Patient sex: M
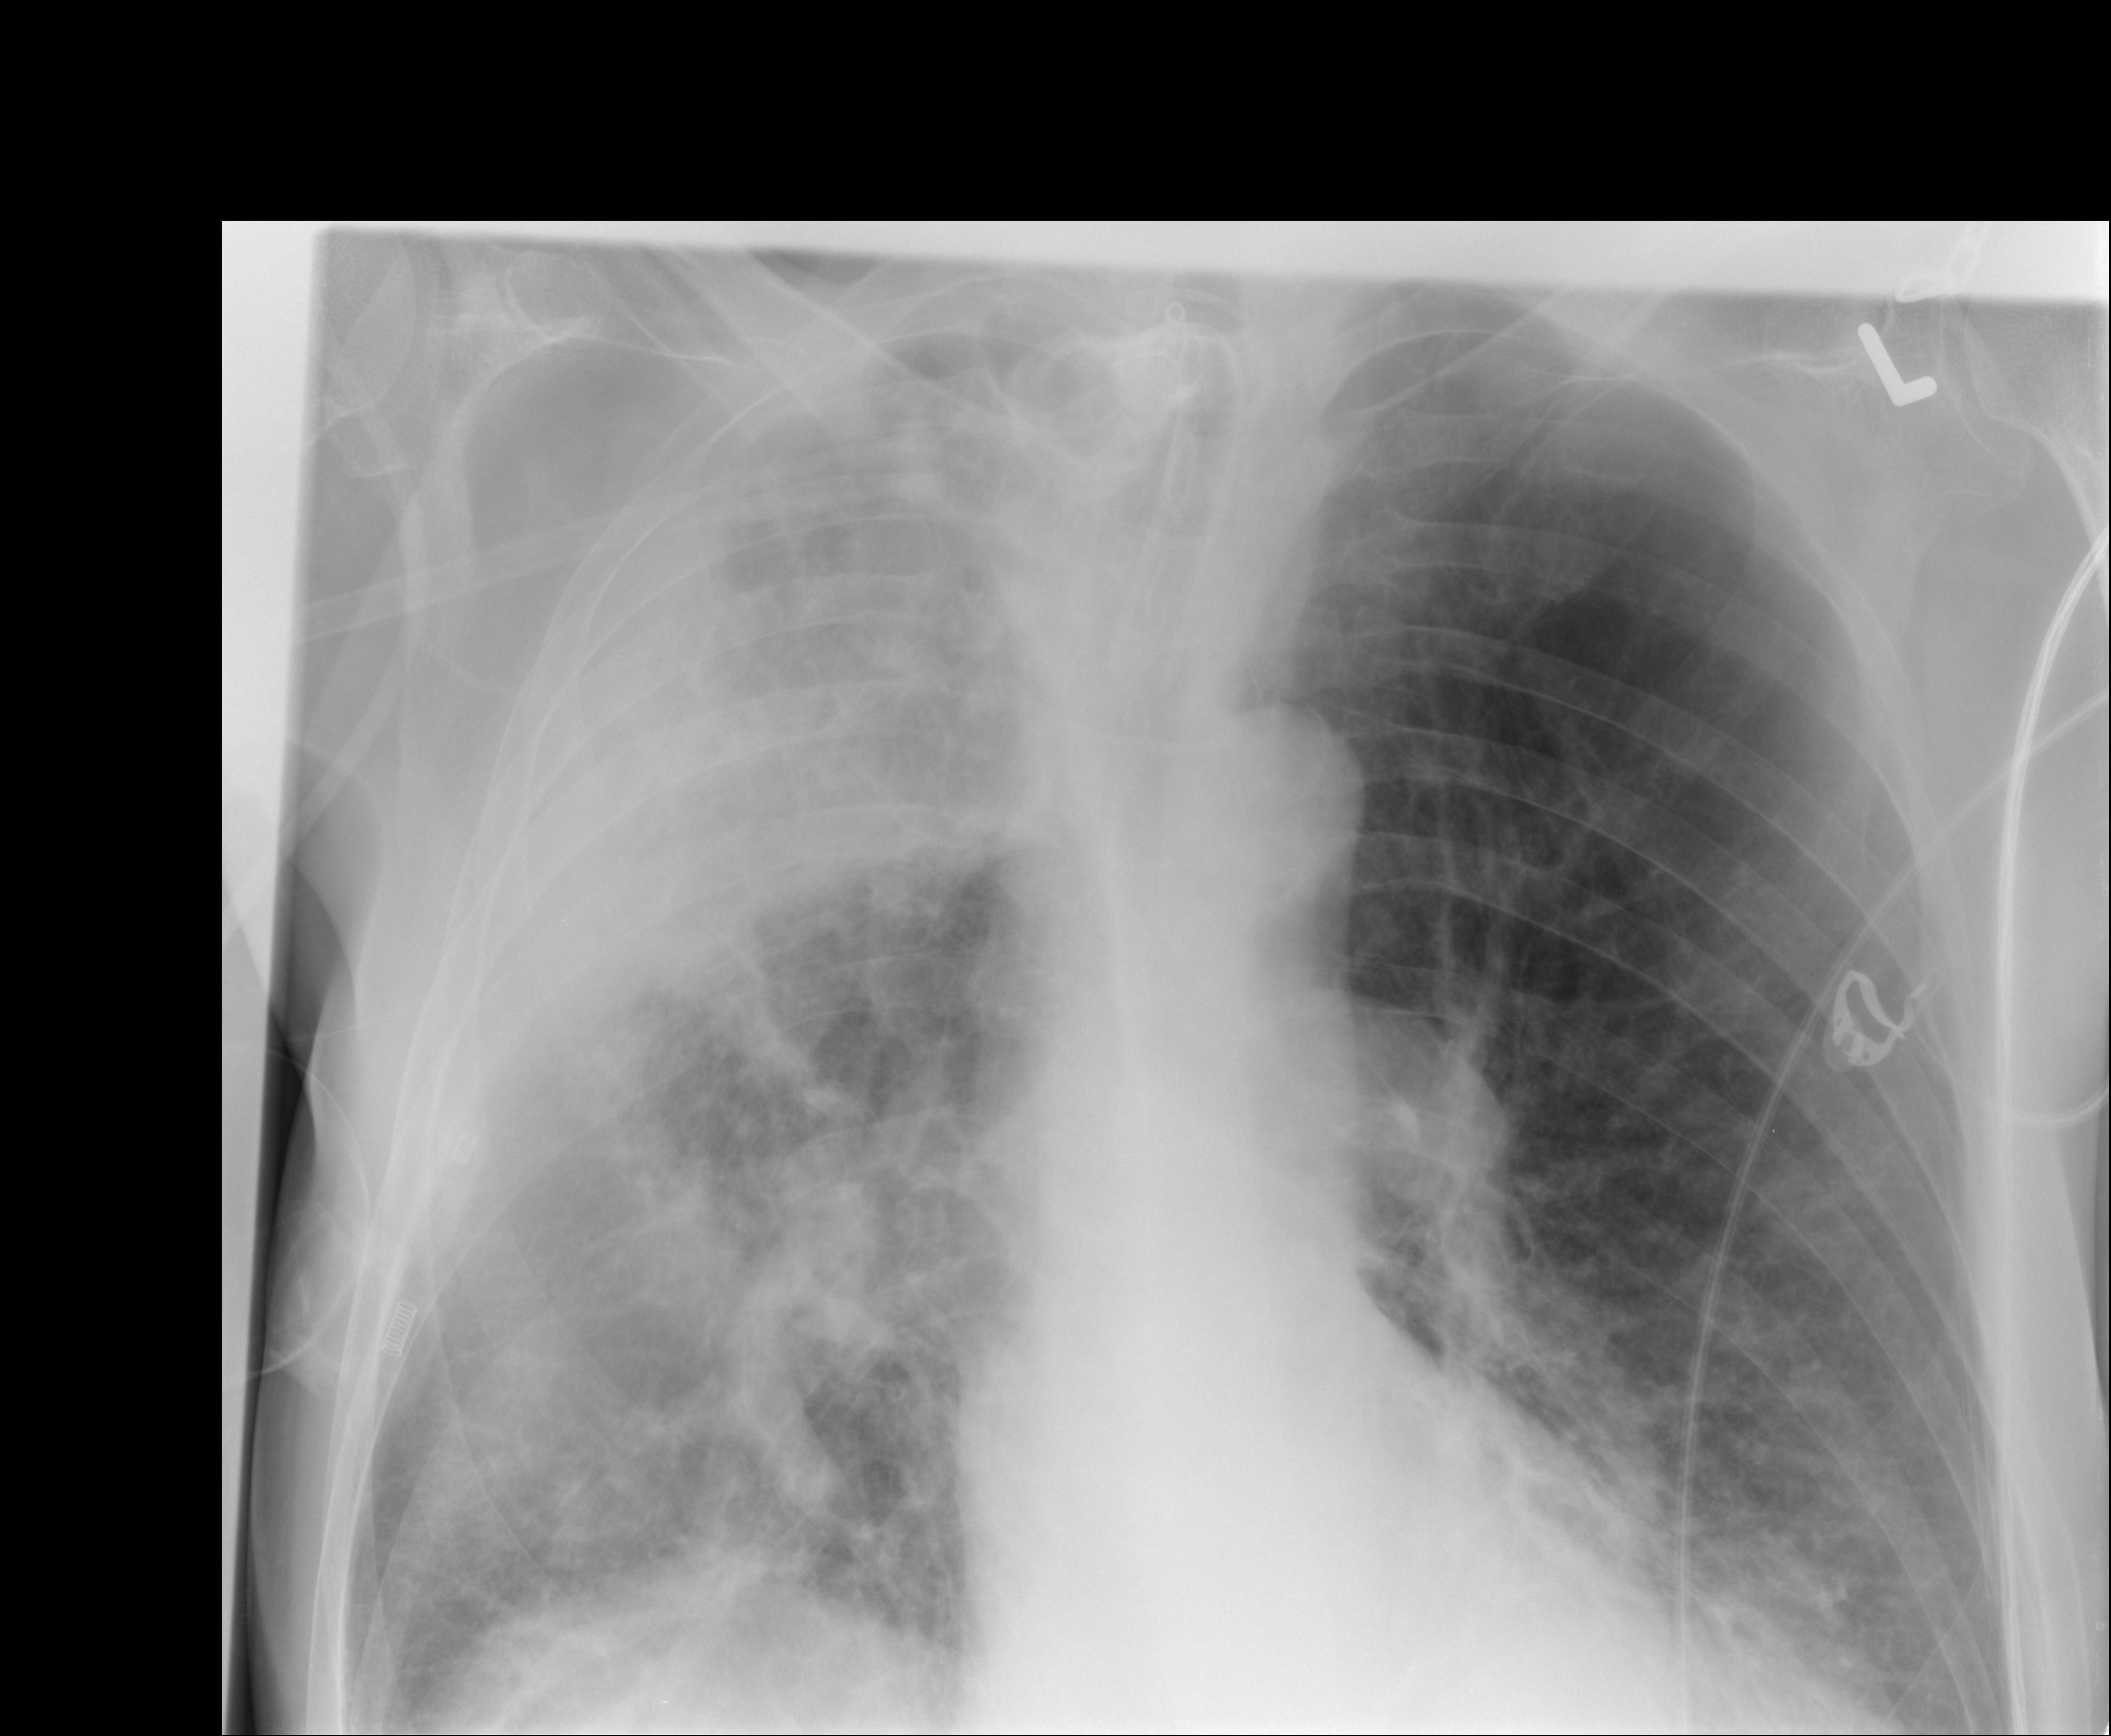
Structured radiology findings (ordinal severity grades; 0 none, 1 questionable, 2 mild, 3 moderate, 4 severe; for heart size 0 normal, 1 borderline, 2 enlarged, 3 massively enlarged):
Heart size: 0
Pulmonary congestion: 0
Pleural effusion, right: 1
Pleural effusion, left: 1
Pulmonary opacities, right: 3
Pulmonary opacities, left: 0
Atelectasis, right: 3
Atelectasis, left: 0